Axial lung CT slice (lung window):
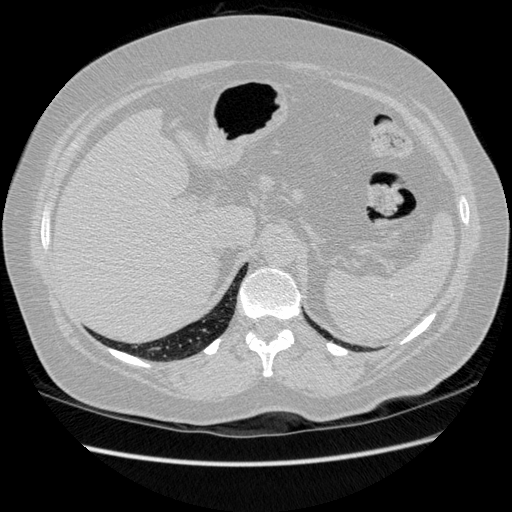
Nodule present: no